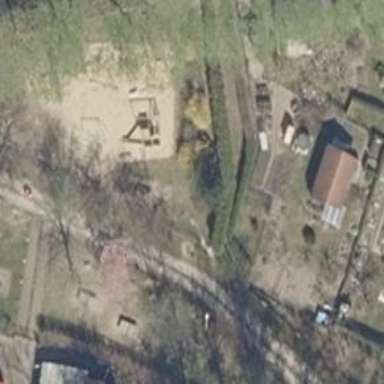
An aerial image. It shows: Playground area for leisure land.